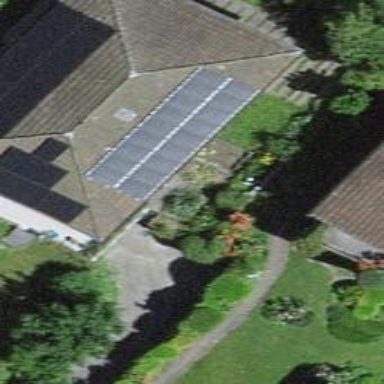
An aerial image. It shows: Solar photovoltaic panel generator on the roof of building.